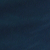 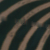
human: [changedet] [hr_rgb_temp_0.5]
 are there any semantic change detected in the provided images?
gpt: An artificial island shaped like a palm was created in the sea.